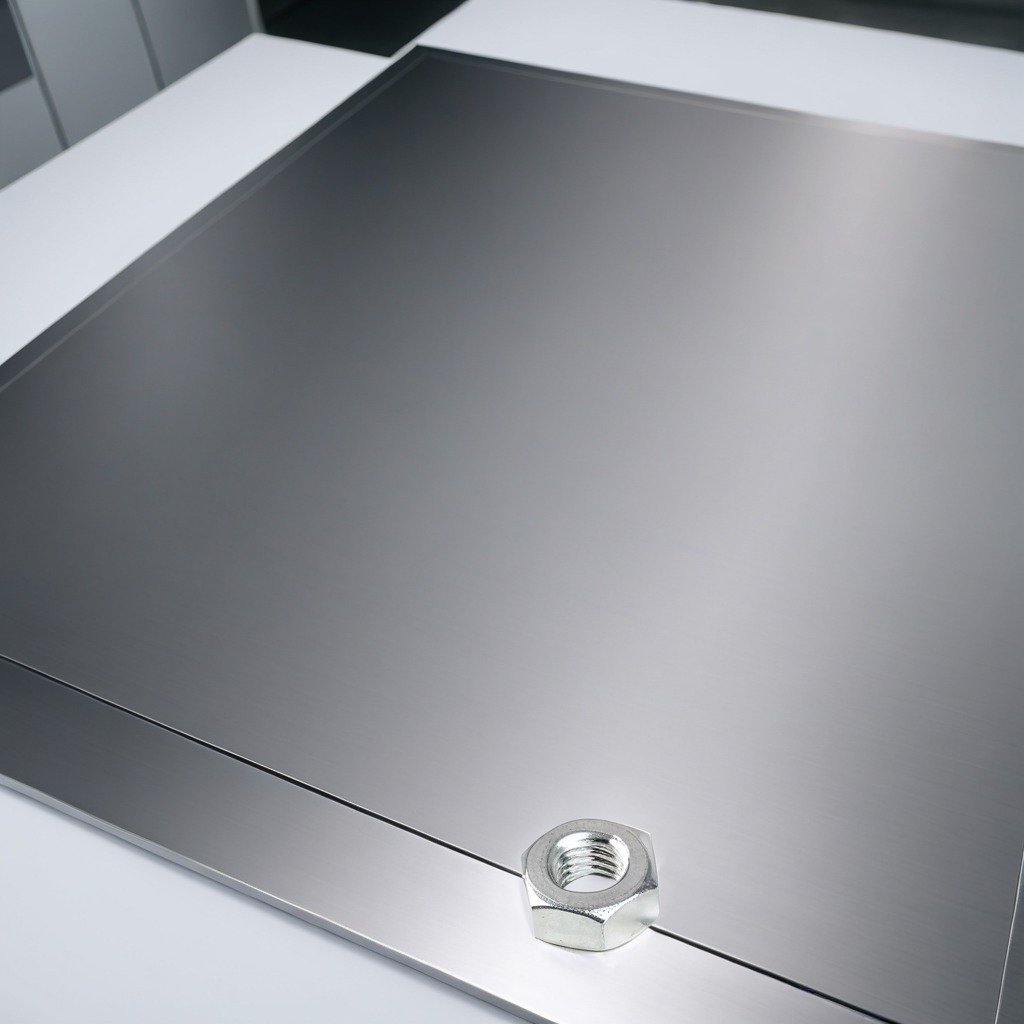
A metal nut lies on a stainless steel table in a high-end prototyping lab.